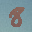
Label: 8